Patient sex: M
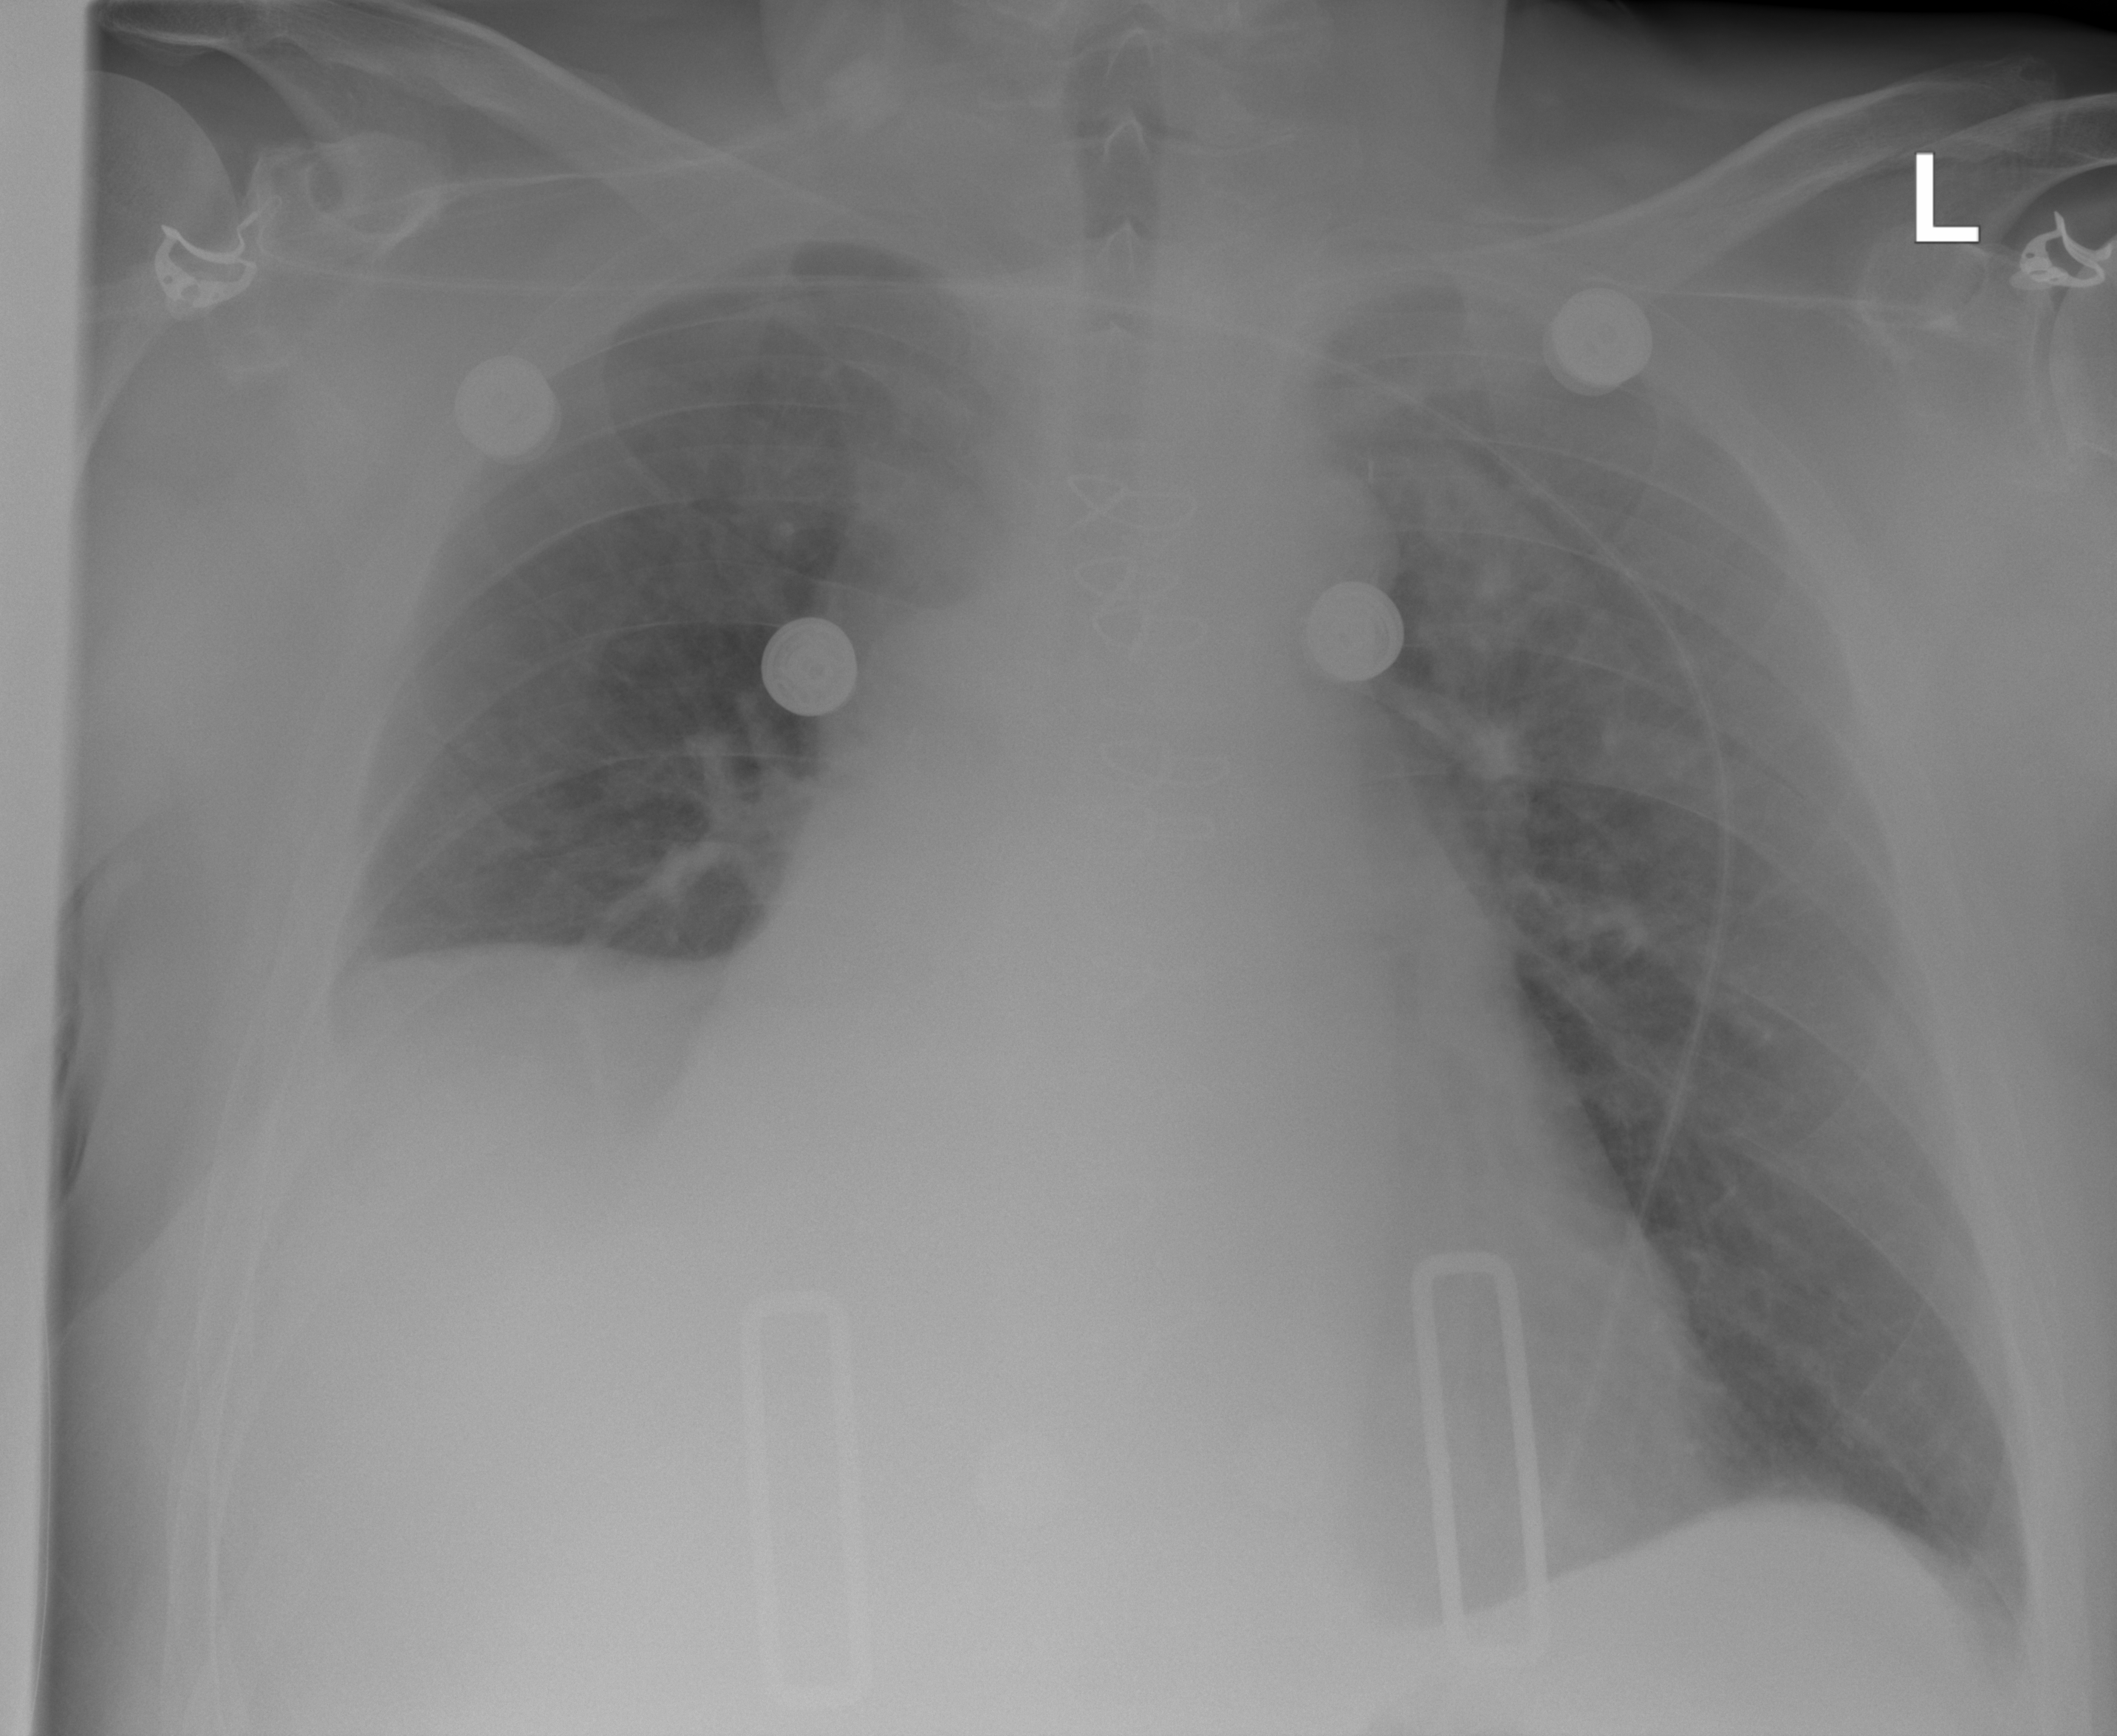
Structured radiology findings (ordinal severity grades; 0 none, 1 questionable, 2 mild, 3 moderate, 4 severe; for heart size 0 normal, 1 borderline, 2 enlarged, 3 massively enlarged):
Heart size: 2
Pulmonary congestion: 2
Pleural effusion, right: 0
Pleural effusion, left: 0
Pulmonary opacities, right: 0
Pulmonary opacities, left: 0
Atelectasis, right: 2
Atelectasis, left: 2